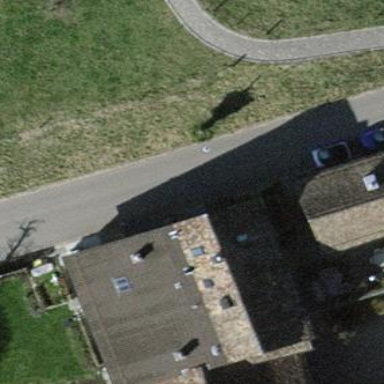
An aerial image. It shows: Pitched roof building.